Question: Here's my issue. I am making a small car game in xcode. I am using around separate 20 .png images as my road. each image is around 600 x 1200 but the road itself is in the centre of the image and it's narrow and winding. I have no idea how I can get the car to detect where it has crossed the edge of the road. I really hope this is making sense to someone.
I don't have any code to share as I am completely stuck on how to do it, and I have been searching everywhere before I came here to ask.
I really appreciate some help.
Thanks
[EDIT** I have attached an image trying to illustrate what I am trying to achieve. As you can see all the white area is transparent as basically if my car crosses the the bounds of the road you die. Hopefully that makes a little more sense
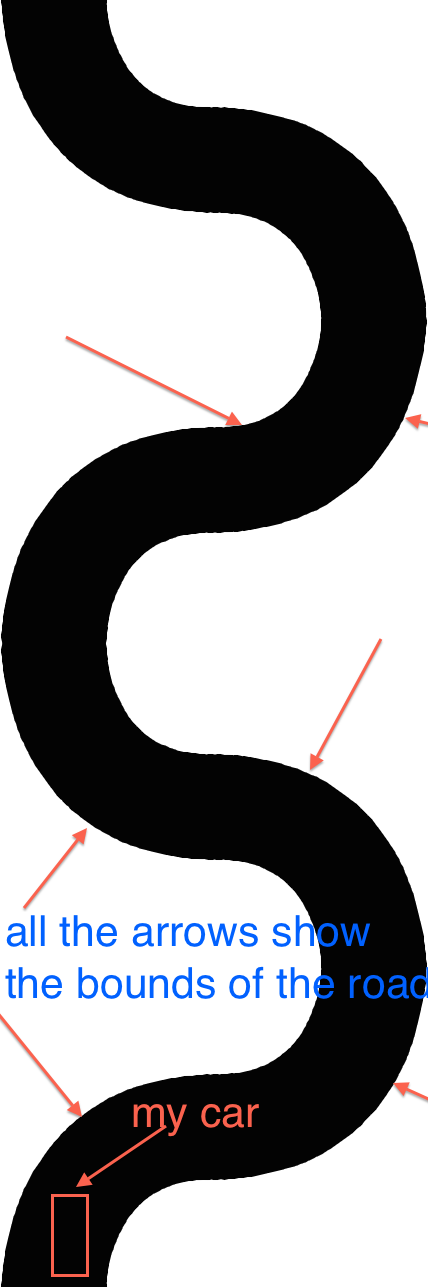
Answer: Instead of using an image for your road, try using a single UIBezierPath, which you can construct from lines and arcs. You can then use containsPoint: to determine if any of the corners of your "car", return NO for that method.